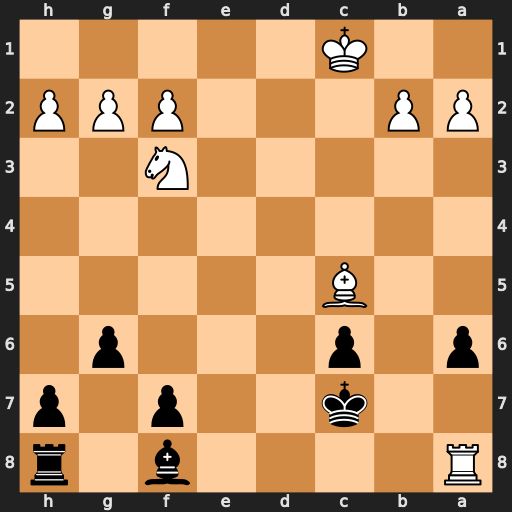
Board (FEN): R4b1r/2k2p1p/p1p3p1/2B5/8/5N2/PP3PPP/2K5
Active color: b
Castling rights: -
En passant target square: -
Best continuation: Bh6+ Kc2 Rxa8